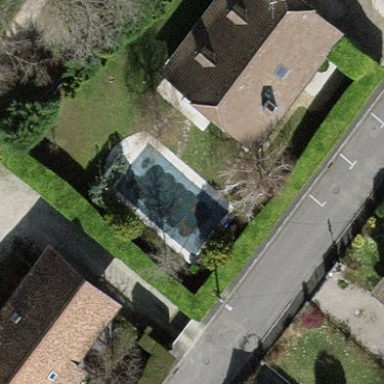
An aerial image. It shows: Swimming pool located in leisure land.